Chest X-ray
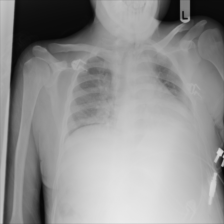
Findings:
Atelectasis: positive
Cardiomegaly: negative
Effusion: positive
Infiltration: negative
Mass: negative
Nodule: negative
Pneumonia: negative
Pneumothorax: negative
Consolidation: negative
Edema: negative
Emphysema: negative
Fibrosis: negative
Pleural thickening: negative
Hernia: negative